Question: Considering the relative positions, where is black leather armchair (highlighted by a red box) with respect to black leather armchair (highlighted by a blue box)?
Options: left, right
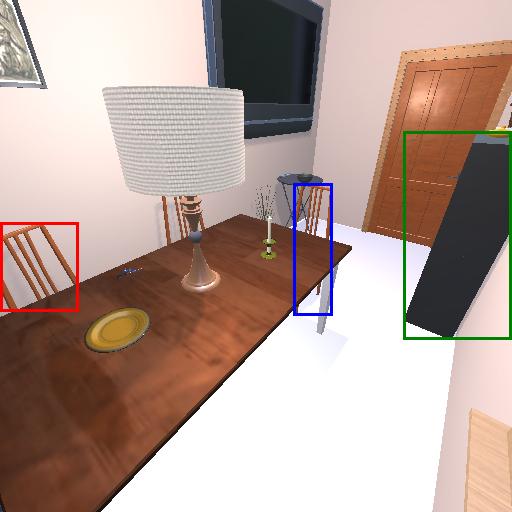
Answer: left